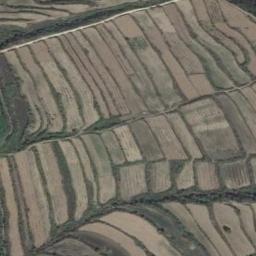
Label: terrace